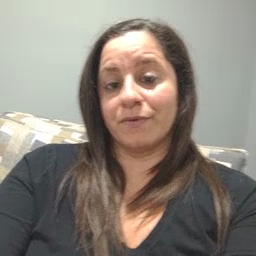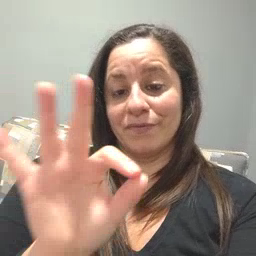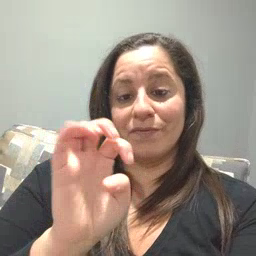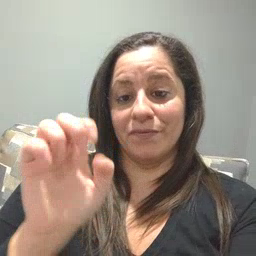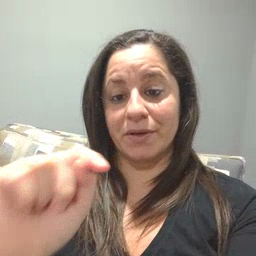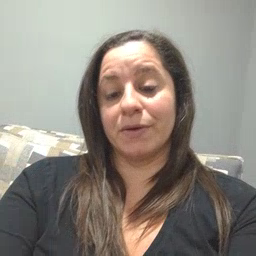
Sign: feet